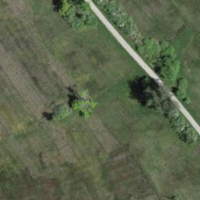
EUNIS habitat code: 16
Species observed at this site:
Rhamnus cathartica
Parus major
Frangula alnus
Menyanthes trifoliata